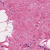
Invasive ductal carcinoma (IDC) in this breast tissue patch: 0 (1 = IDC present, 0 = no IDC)